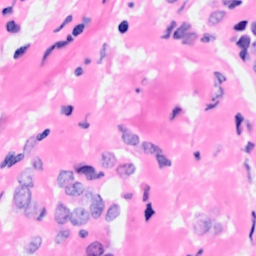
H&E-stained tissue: Breast